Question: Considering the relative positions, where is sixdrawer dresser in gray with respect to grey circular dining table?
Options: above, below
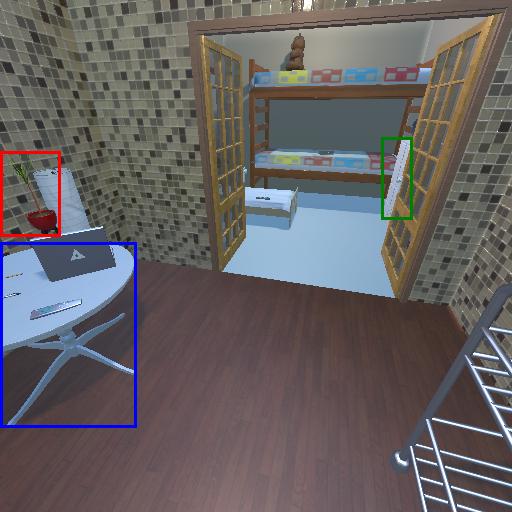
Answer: above